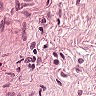
Metastatic tissue present: no